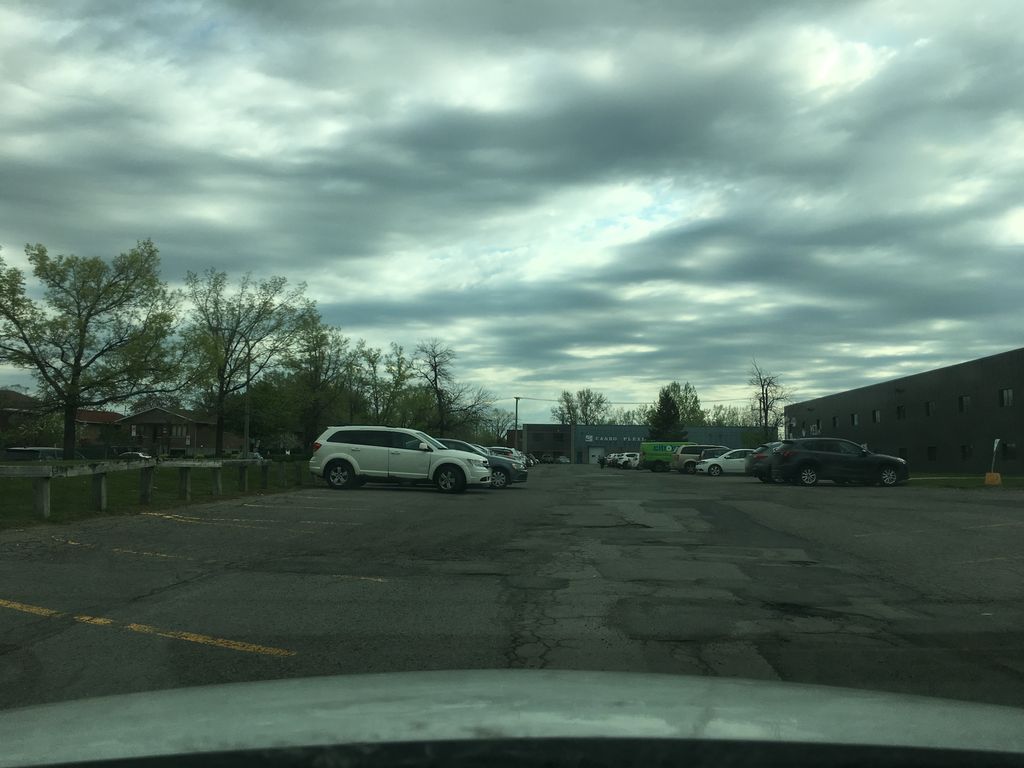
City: montreal